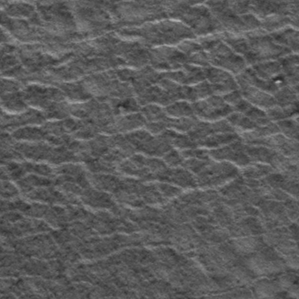
Label: frost